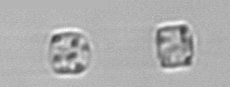
Label: Thalassiosira